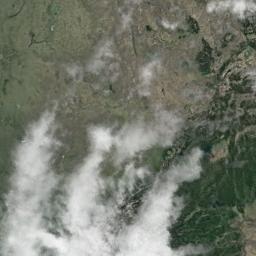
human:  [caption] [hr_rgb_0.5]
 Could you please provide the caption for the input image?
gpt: The stratocumulus are located above the land covered by some vegetation .

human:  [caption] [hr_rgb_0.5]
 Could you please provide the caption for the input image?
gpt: The white cloud is above bare and green land .

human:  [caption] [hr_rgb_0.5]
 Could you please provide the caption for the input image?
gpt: Three strips of white clouds are above the green and yellow lands .

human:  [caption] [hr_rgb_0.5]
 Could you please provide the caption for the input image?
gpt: There is a little thin cloud above the brown farmland .

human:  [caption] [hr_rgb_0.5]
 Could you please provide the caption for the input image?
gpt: There are pieces of white clouds over a green land .